Question: I am currently building an Augmented Reality application and stuck on a problem that seem quite easy but is very hard to me ... The problem is as follow:
My device's camera is calibrated and detect a 2D marker (such as a QRCode). I know the focal length, the sensor's position, the distance between my camera and the center of the marker, the real size of the marker and the coordinates of the 4 corners of the marker and of it center on the 2D image I got from the camera. See the following image:

On the image, we know the a,b,c,d distances and the coordinates of the red dots.
What I need to know is the position and the orientation of the camera according to the marker (as represented on the image, the origin is the center of the marker).
Is there an easy and fast way to do so? I tried some method imagined by myself (using Al-Kashi's formulas), but this ended with too much errors :(. Could someone point out a way to get me out of this?
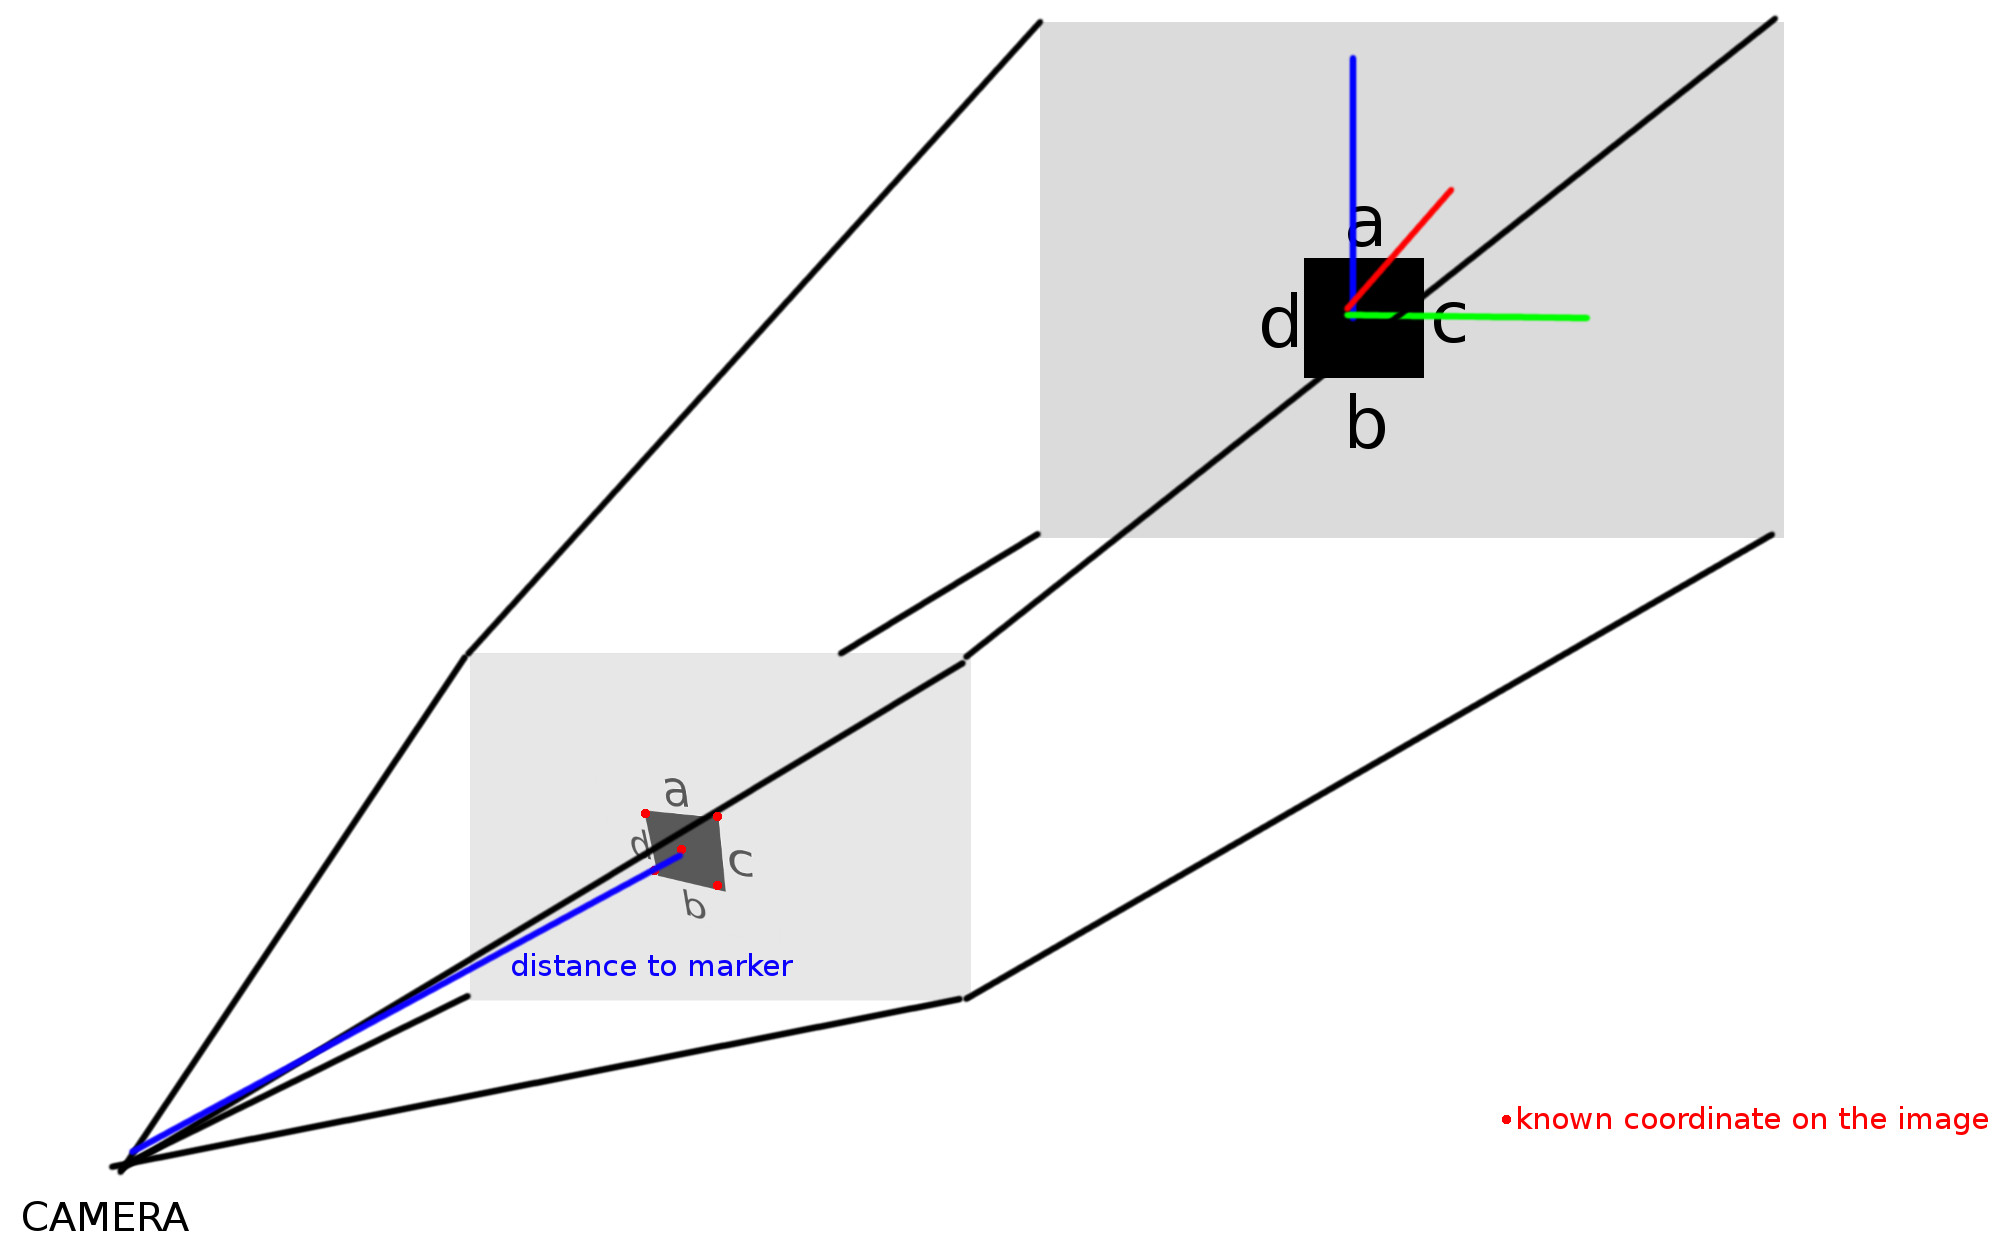
Answer: You can find some example code for the EPnP algorithm on <URL>. This code consists in one header file and one source file, plus one file for the usage example, so this shouldn't be too hard to include in your code.
Note that this code is released for research/evaluation purposes only, as mentioned on <URL>.
:
I just realized that this code needs <URL> to work. By the way, although this would add a pretty big dependency to your project, the current version of OpenCV has a builtin function called 'solvePnP', which does what you want.